Question: '''
private Texture druidTexture;
private SpriteBatch batch;
Sprite sprite;
@Override
public void create() {
druidTexture = new Texture(Gdx.files.internal("star-large.gif"));
sprite = new Sprite(druidTexture);
batch = new SpriteBatch();
}
@Override
public void dispose() {
}
@Override
public void pause() {
}
@Override
public void render() {
batch.begin();
sprite.rotate(45);
float x=sprite.getX();
float y=sprite.getY();
float newx=x+1;
System.out.println(newx);
float newy=y+1;
sprite.setX(newx);
sprite.draw(batch);
batch.end();
}
@Override
public void resize(int arg0, int arg1) {
}
@Override
public void resume() {
}
}
'''
i am getting output for the above code as this

but i need to remove the star at back,for each star,how can i do that??
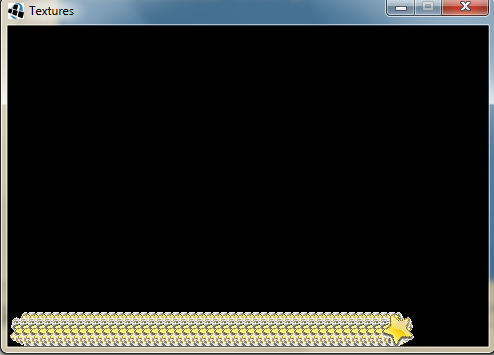
Answer: You need to clear the screen before each frame as described <URL>:
'''
public void render () {
Gdx.gl.glClear(GL10.GL_COLOR_BUFFER_BIT); // This cryptic line clears the screen.
batch.begin();
// Drawing goes here!
batch.end();
}
'''